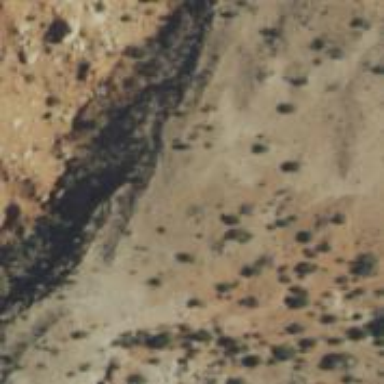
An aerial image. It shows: Natural ridge in the landscape.